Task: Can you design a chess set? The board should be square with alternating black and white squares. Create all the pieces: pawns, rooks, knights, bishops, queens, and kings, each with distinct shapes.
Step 2960:
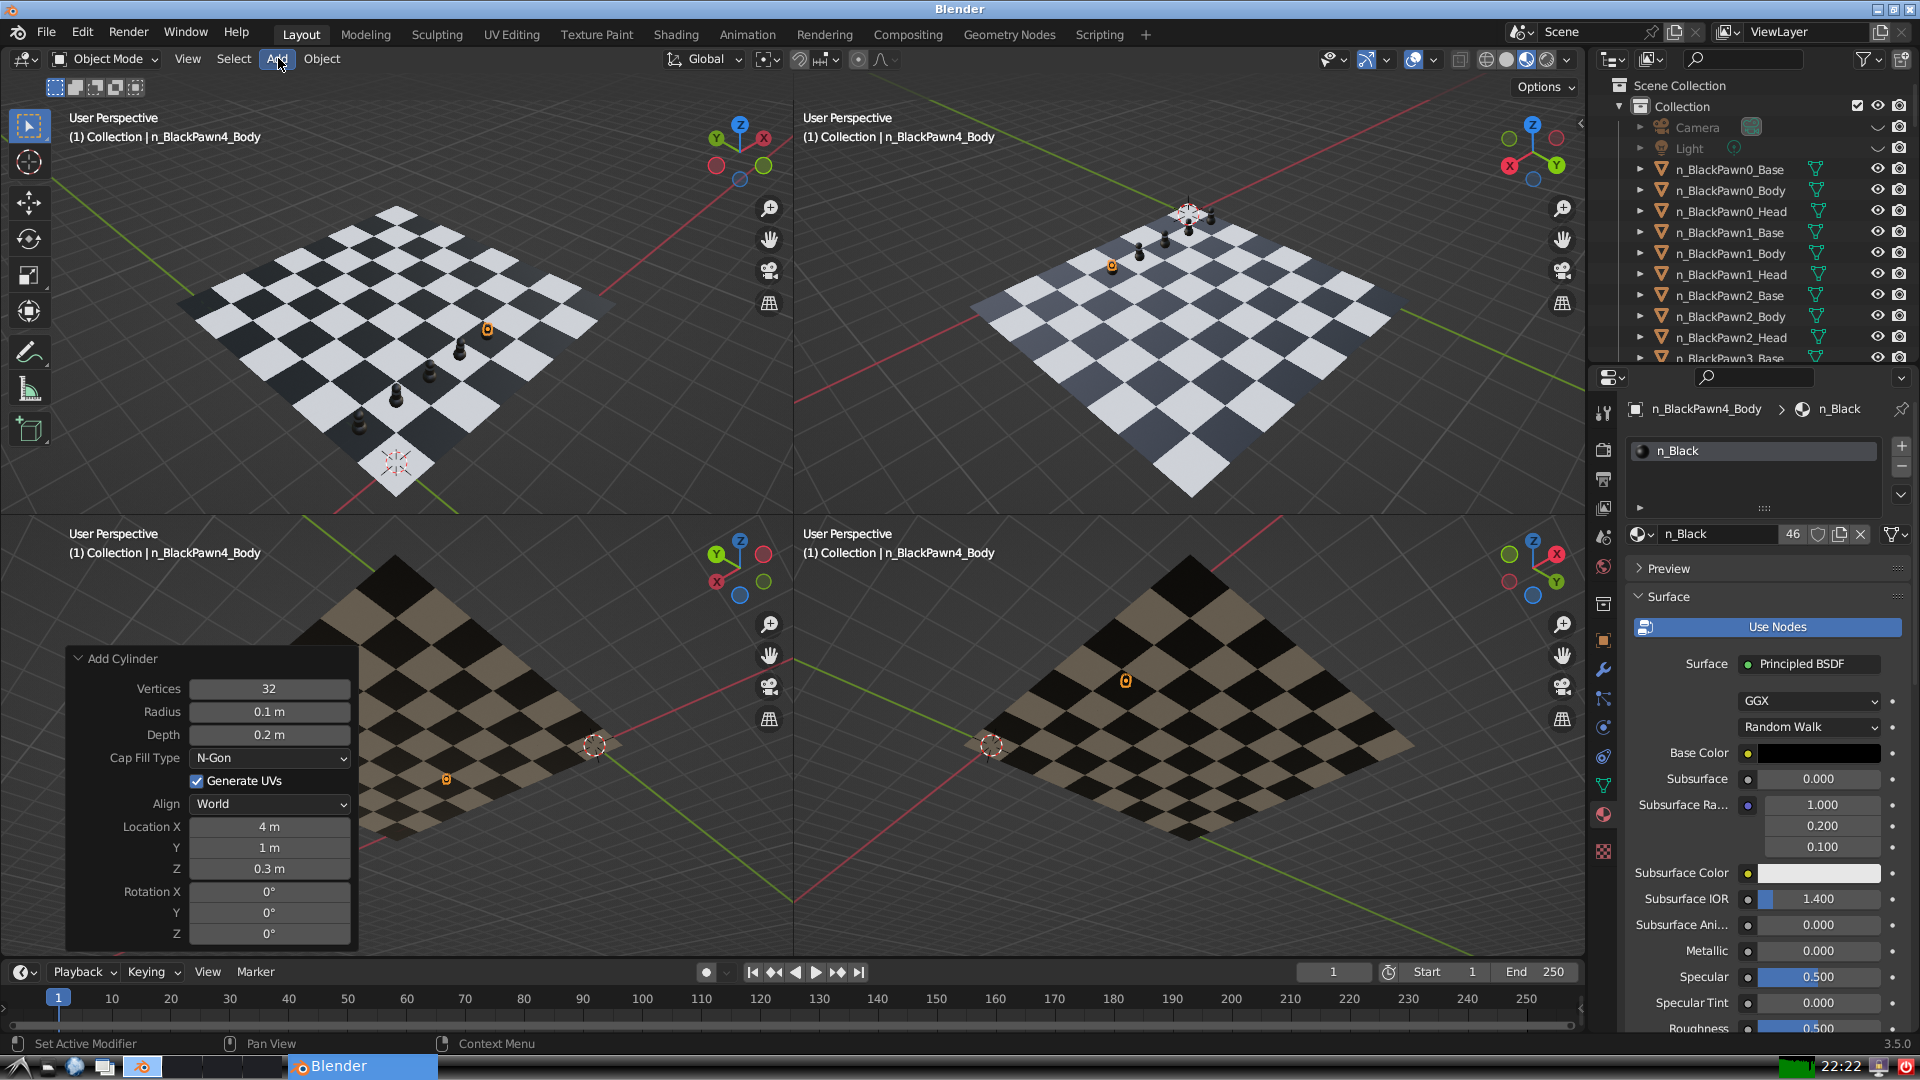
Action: click: no